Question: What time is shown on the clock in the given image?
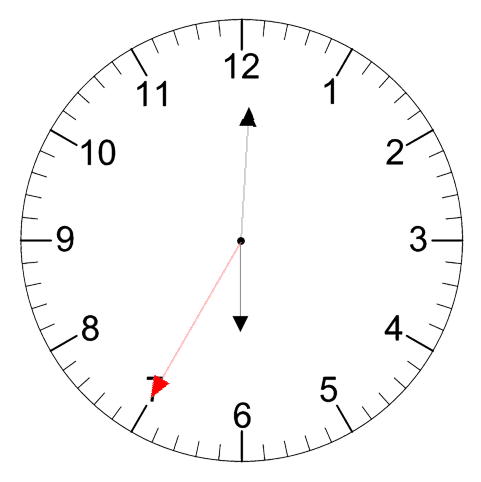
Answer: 06:00:35